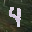
Label: 4